Question: I have this input with some text (it could be 'personne' or 'contacts') :

Is it possible to block modification of the first word?
If there is 'personne' or 'contacts' in the input text, prevent the deletion of these from the input field but only allow entry after these words.
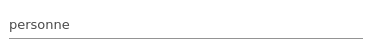
Answer: Here's simple JS solution, you can write in it but can not delete:
'''
document.querySelector('#myInput').addEventListener('keyup', val, false);
function val() {
if (this.value.includes("personne ") === false) {
this.value = "personne ";
}
}
'''
'''
<input type="text" value="personne " size="30" id="myInput">
'''
And you can even make sure if user types something, and selects the 'personne' with mouse and delete it with keyboard, to append it back again with value typed after it:
'''
document.querySelector('#myInput').addEventListener('keyup', val, false);
function val() {
if (this.value.includes("personne ") === false) {
this.value = "personne " + this.value.substr(this.value.indexOf(' ') + 1);
this.value = this.value.replace("personne personne", "personne ");
}
}
'''
'''
<input type="text" value="personne " size="30" id="myInput">
'''